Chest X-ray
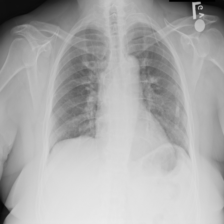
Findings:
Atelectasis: negative
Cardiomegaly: negative
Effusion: negative
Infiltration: negative
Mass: negative
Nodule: negative
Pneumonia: negative
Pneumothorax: negative
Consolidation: negative
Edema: negative
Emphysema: negative
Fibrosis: negative
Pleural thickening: negative
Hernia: negative